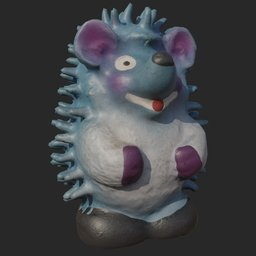
Label: decoration